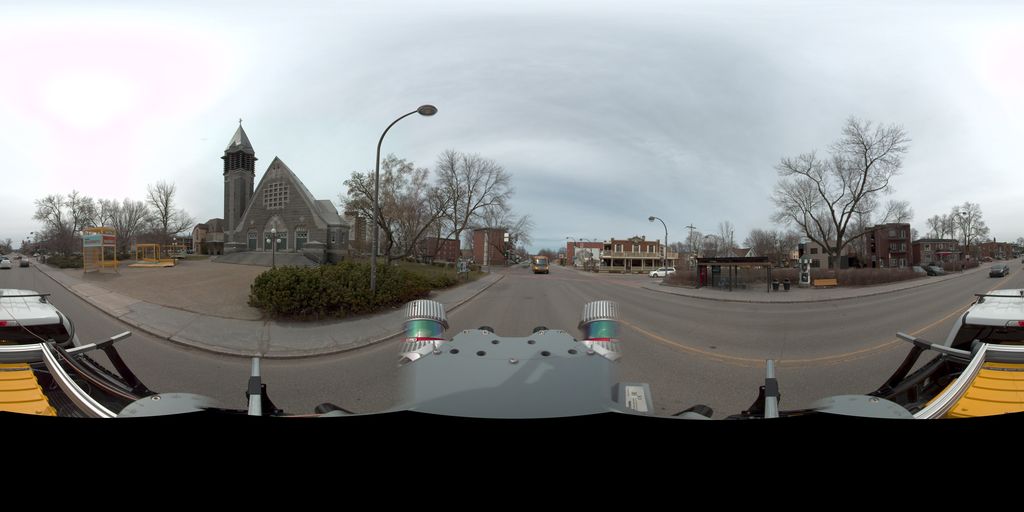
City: quebec_city